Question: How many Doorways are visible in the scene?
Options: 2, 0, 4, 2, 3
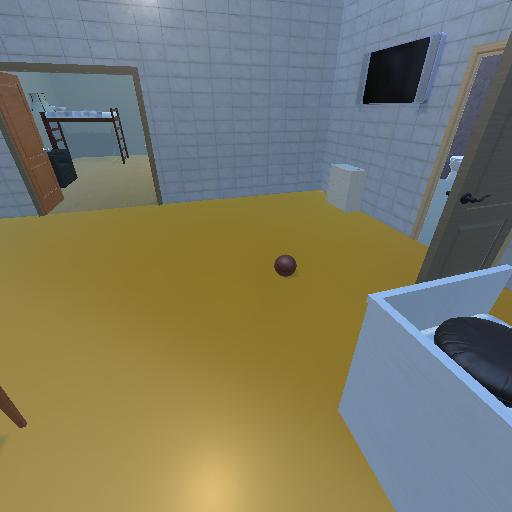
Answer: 2